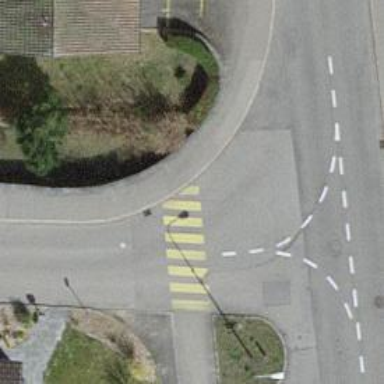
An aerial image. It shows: Uncontrolled zebra crossing with notable zebra markings.